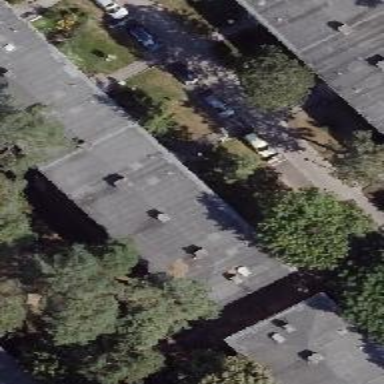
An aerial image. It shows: Building with apartments and flat roof.